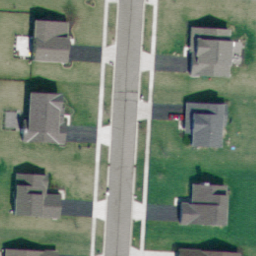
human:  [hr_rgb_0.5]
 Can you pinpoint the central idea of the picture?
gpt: medium residential